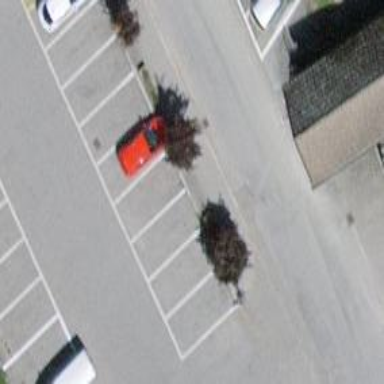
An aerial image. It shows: Charging station.